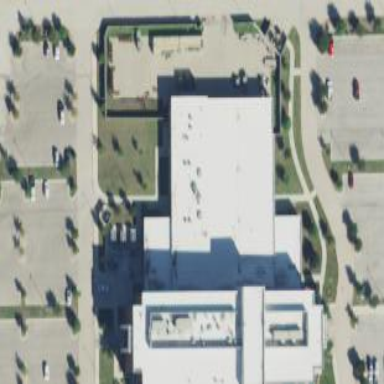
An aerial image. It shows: College building.